Question: Following is my model property
'''
[Required(ErrorMessage = "Please Enter Short Desciption")]
[StringLength(200)]
public string ShortDescription { get; set; }
'''
And following is my corresponding View code
'''
@Html.TextAreaFor(model => model.Product.ShortDescription, new { cols = "50%", rows = "3" })
@Html.ValidationMessageFor(model => model.Product.ShortDescription)
'''
And this is how it shows in the browser, the way i want.

Now, since there is a <URL>, I am not able to validate and the form is submitted and produces the annoying error.
Please tell me the work around or any code that can be substituted in place of TextAreaFor. I can't use EditorFor, because with it, i can't use rows and cols parameter. I want to maintain my field look in the browser. Let me know what should be done in this case
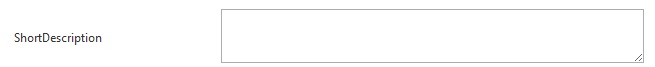
Answer: In the controller action rendering this view make sure you have instantiated the dependent property ('Product' in your case) so that it is not null:
Non-working example:
'''
public ActionResult Foo()
{
var model = new MyViewModel();
return View(model);
}
'''
Working example:
'''
public ActionResult Foo()
{
var model = new MyViewModel
{
Product = new ProductViewModel()
};
return View(model);
}
'''
Another possibility (and the one I recommend) is to decorate your view model property with the '[DataType]' attribute indicating your intent to display it as a multiline text:
'''
[Required(ErrorMessage = "Please Enter Short Desciption")]
[StringLength(200)]
[DataType(DataType.MultilineText)]
public string ShortDescription { get; set; }
'''
and in the view use an 'EditorFor' helper:
'''
@Html.EditorFor(x => x.Product.ShortDescription)
'''
As far as the 'rows' and 'cols' parameters that you expressed concerns in your question about, you could simply use CSS to set the width and height of the textarea. You could for example put this textarea in a div or something with a given classname:
'''
<div class="shortdesc">
@Html.EditorFor(x => x.Product.ShortDescription)
@Html.ValidationMessageFor(x => x.Product.ShortDescription)
</div>
'''
and in your CSS file define its dimensions:
'''
.shortdesc textarea {
width: 150px;
height: 350px;
}
'''